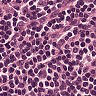
Metastatic tissue present: no